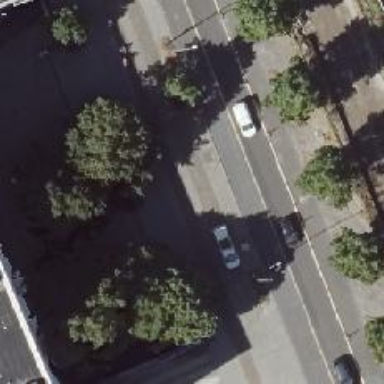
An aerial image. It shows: Taxi stand.